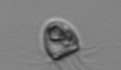
Label: Balanion